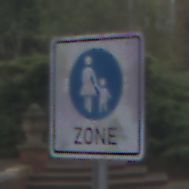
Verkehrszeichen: BeginnFussgaengerzone
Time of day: Midday
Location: Outdoor (Urban)
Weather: Overcast
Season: NotSpecified
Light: Natural